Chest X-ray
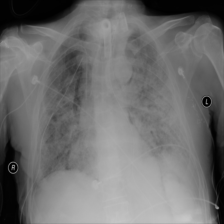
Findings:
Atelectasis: negative
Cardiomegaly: negative
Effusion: negative
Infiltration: negative
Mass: negative
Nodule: negative
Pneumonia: negative
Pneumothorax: negative
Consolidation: negative
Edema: negative
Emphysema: negative
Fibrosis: negative
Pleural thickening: negative
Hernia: negative